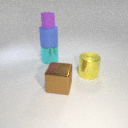
large blue rubber cylinder below small purple rubber cylinder